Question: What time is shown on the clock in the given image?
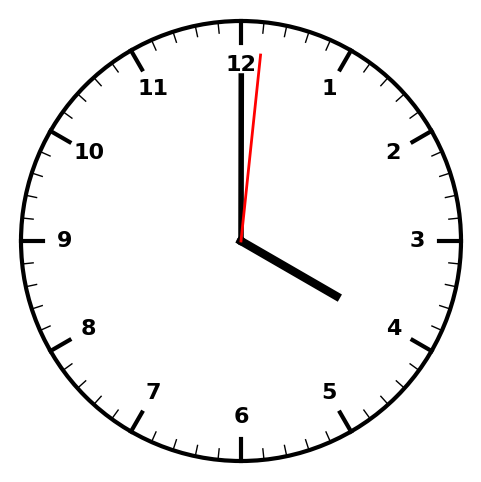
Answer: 04:00:01